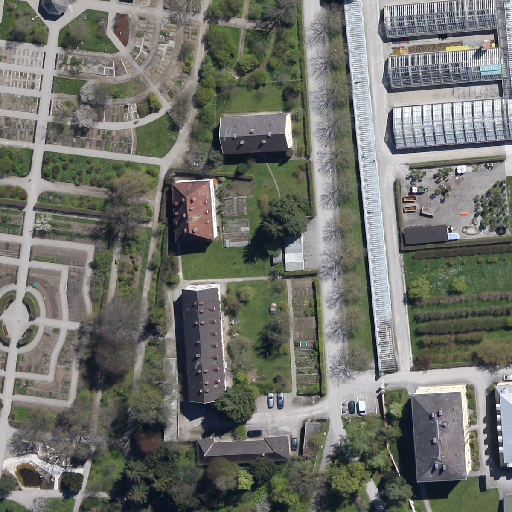
Referring expression: paved road along with tree